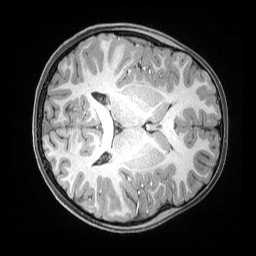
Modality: T1w
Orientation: axial
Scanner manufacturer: siemens
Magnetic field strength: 3 T
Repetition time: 2.53 s
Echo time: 0.00169 s